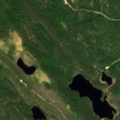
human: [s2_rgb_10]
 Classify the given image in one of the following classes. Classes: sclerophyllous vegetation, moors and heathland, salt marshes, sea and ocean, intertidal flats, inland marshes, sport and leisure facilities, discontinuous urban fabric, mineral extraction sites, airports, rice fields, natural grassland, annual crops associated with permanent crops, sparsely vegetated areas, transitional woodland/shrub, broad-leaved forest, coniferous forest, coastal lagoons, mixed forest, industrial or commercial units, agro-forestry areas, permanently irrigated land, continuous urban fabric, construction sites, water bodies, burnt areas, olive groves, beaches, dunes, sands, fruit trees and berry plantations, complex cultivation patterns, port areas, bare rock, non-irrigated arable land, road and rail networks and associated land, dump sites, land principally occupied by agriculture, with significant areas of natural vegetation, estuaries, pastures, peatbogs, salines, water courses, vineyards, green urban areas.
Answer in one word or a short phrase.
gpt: coniferous forest